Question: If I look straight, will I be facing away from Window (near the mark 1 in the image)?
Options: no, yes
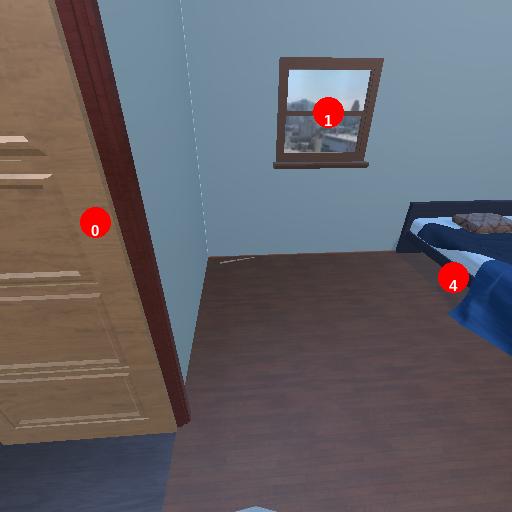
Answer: no